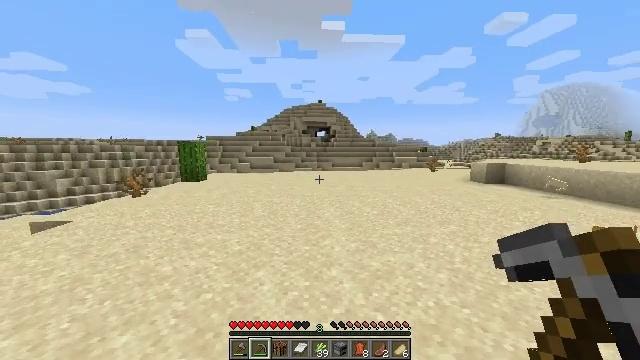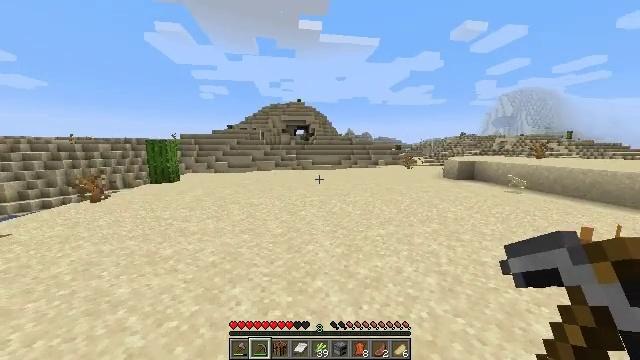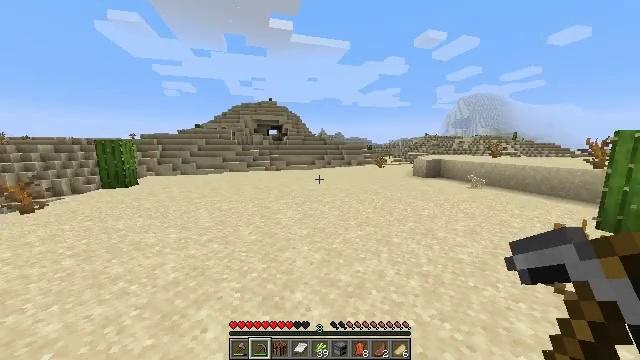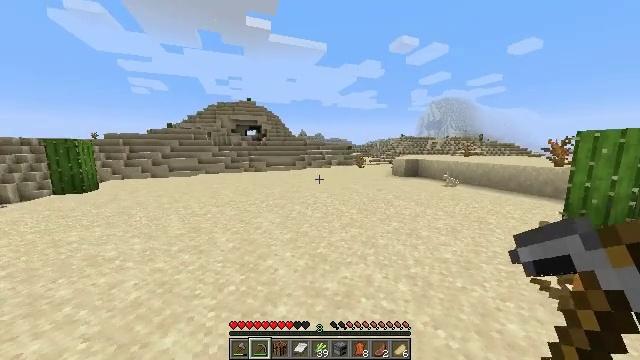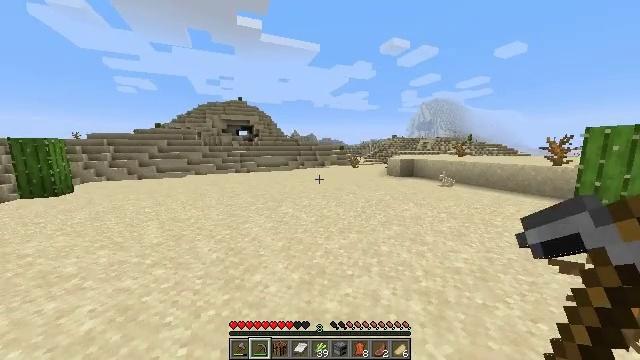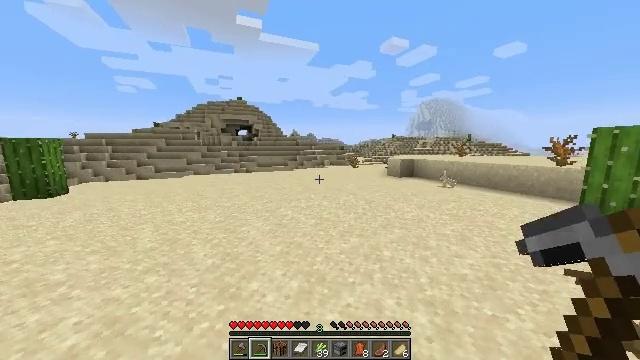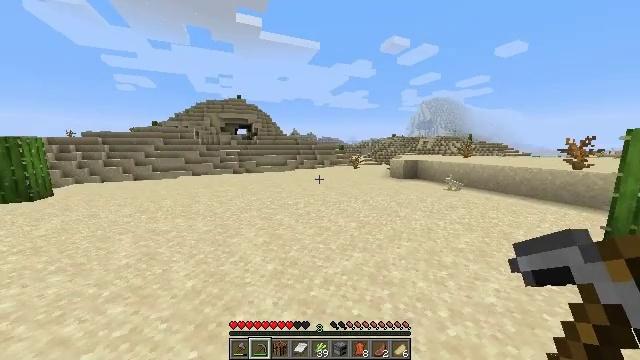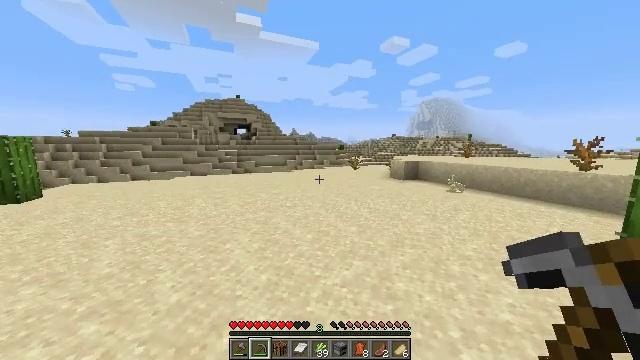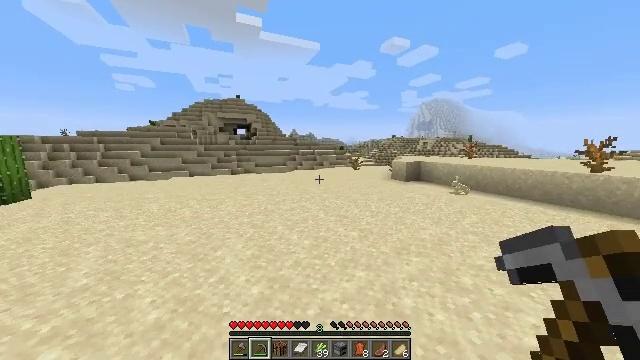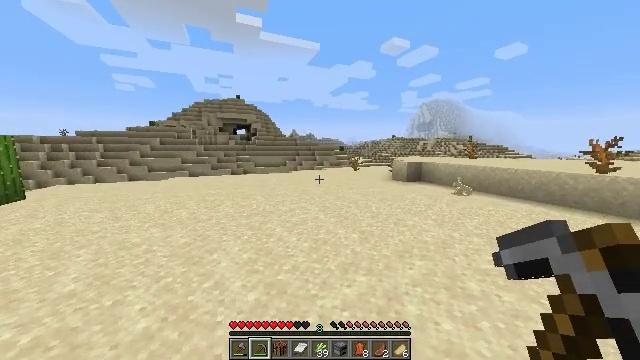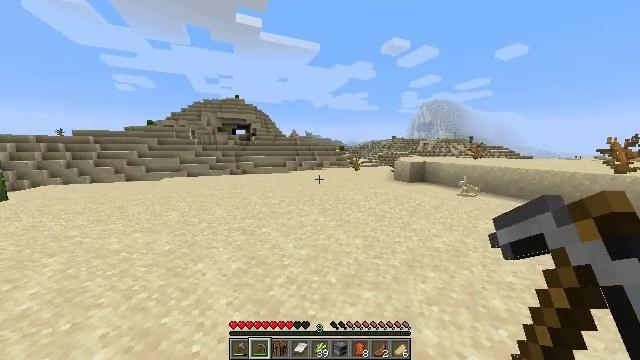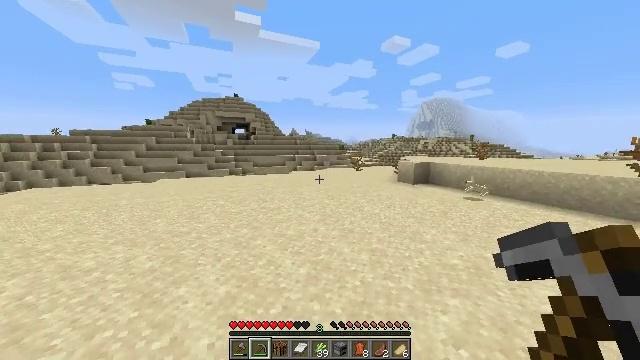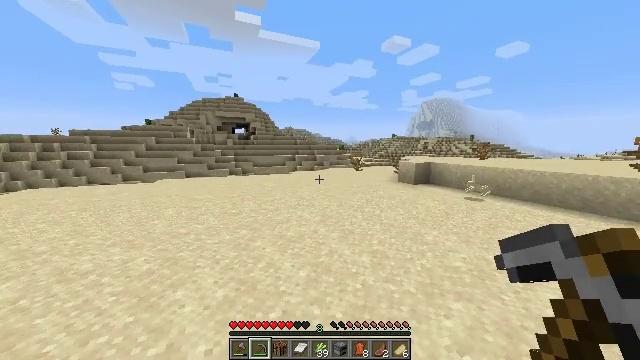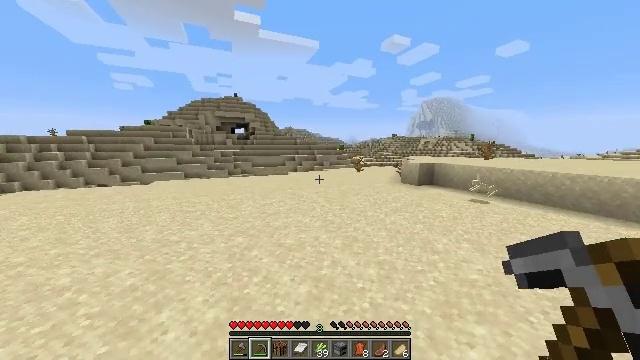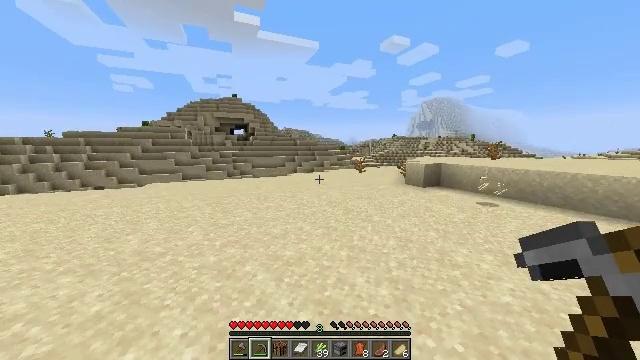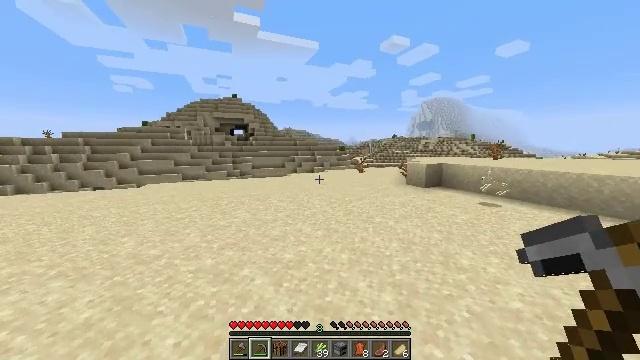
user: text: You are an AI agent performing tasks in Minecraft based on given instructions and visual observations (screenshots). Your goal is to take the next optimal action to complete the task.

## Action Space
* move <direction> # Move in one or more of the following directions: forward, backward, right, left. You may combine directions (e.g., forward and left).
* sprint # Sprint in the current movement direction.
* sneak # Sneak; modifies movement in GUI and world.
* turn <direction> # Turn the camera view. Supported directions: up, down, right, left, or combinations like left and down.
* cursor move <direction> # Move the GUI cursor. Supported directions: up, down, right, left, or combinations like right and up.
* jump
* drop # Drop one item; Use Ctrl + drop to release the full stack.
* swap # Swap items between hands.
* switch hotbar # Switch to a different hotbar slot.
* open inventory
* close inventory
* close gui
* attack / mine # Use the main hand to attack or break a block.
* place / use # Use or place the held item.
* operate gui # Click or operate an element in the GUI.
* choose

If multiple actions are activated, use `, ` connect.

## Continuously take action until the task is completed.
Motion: motion action
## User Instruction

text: Left click to mine the dead bush.
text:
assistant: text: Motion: move forward, sprint, turn right
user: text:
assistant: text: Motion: move forward, sprint, turn right
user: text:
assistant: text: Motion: move forward, sprint, turn right
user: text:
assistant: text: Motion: move forward, sprint, turn right
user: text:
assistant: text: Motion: move forward, sprint
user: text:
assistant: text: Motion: move forward, sprint
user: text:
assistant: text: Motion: move forward, sprint
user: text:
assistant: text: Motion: move forward, sprint
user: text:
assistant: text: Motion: move forward, sprint
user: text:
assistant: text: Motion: move forward, sprint
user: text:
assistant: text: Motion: move forward, sprint
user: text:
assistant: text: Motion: move forward, sprint
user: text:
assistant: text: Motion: move forward, sprint
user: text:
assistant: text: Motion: move forward, sprint
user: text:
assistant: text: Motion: move forward, sprint
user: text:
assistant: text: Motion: move forward, sprint
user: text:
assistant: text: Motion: move forward, sprint
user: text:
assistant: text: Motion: move forward, sprint
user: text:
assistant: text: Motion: move forward, sprint
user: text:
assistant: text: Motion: move forward, sprint
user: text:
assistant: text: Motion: move forward, sprint
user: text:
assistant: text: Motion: move forward, sprint
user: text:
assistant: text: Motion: move forward, sprint
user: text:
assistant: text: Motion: move forward, sprint
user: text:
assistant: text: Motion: move forward, sprint
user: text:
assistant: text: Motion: move forward, sprint
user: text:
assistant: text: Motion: move forward, sprint
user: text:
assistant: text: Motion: move forward, sprint
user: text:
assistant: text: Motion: move forward, sprint
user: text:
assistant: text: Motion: move forward, sprint